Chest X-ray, AP view. Patient: 73 years old, sex M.
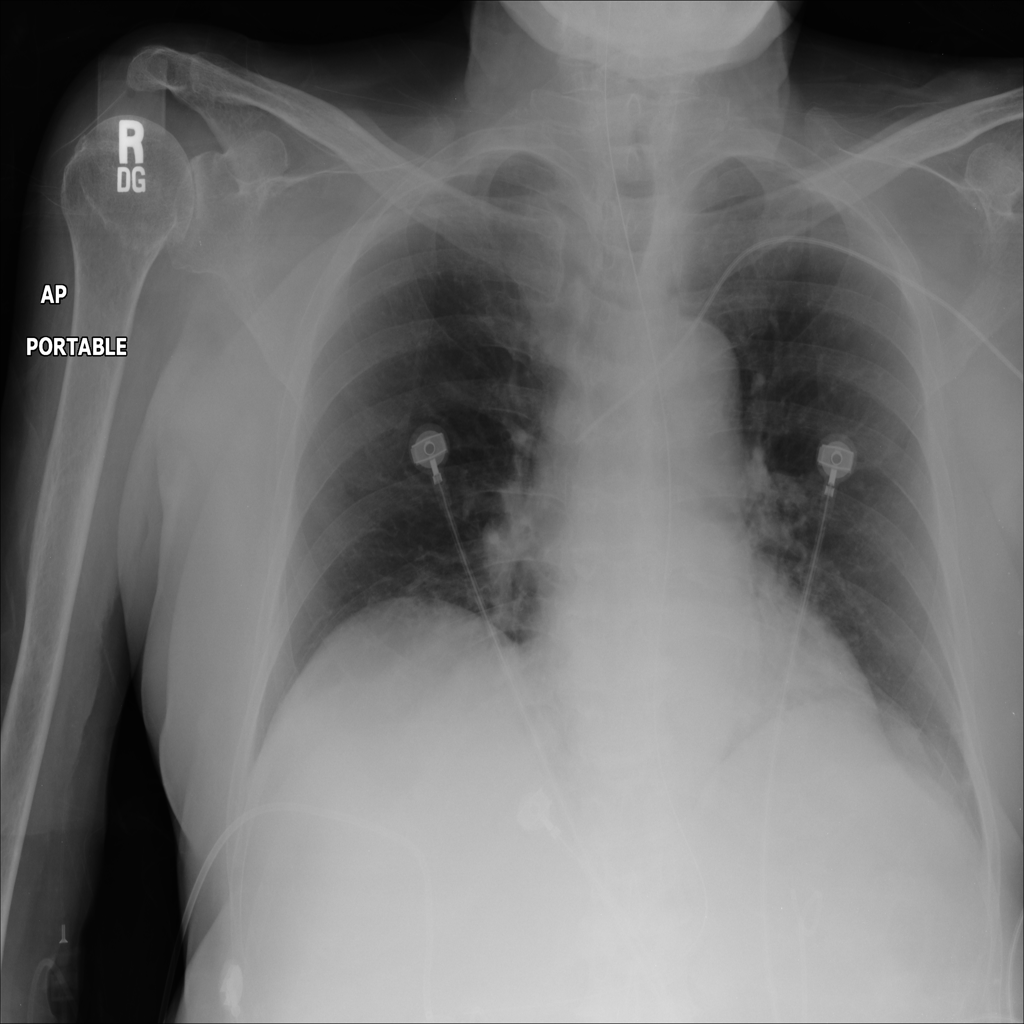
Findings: No Finding